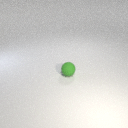
small green rubber sphere